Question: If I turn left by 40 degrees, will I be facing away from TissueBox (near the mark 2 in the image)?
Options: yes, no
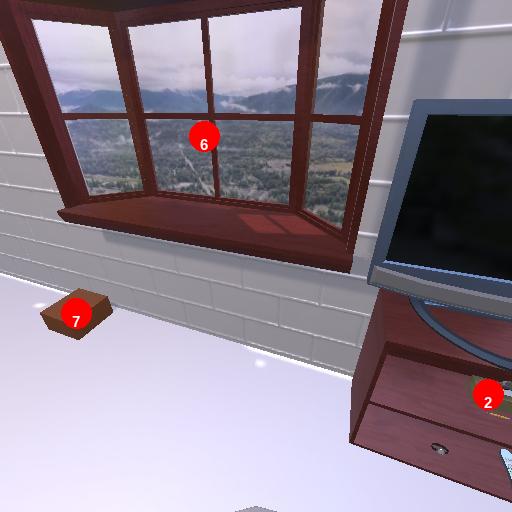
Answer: yes